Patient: sex M, age 61
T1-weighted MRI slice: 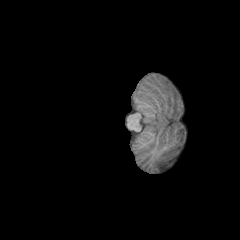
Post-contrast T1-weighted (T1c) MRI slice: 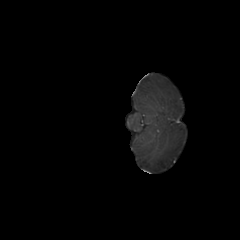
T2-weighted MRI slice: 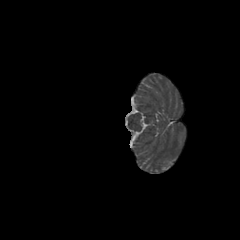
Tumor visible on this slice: no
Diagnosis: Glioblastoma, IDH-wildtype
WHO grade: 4